Chest X-ray. View position: AP
Patient age: 30
Patient sex: M
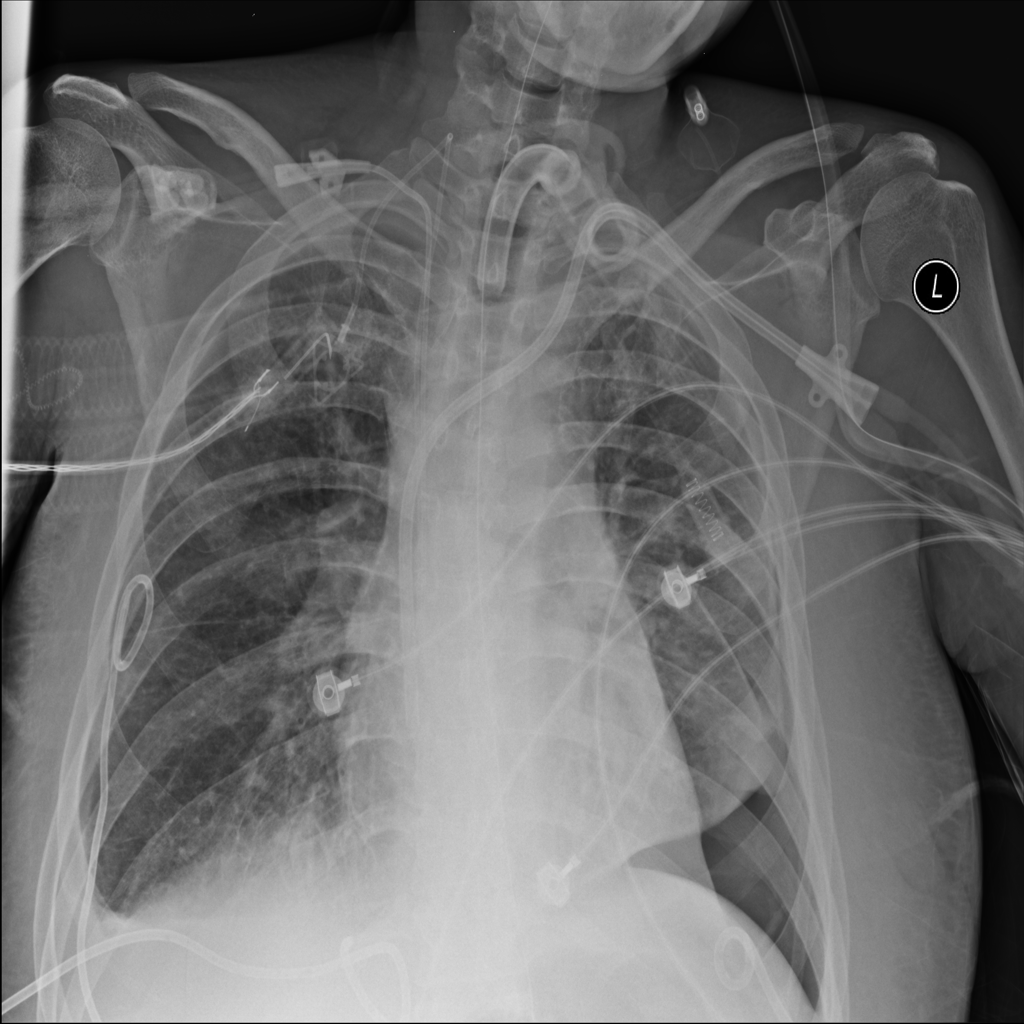
Finding: Pneumothorax